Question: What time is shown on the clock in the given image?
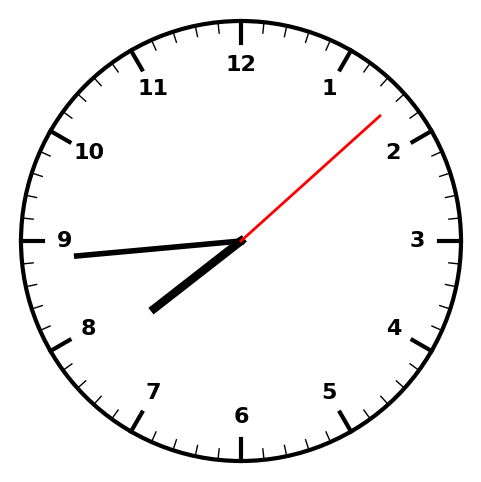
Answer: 07:44:08